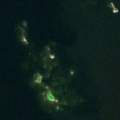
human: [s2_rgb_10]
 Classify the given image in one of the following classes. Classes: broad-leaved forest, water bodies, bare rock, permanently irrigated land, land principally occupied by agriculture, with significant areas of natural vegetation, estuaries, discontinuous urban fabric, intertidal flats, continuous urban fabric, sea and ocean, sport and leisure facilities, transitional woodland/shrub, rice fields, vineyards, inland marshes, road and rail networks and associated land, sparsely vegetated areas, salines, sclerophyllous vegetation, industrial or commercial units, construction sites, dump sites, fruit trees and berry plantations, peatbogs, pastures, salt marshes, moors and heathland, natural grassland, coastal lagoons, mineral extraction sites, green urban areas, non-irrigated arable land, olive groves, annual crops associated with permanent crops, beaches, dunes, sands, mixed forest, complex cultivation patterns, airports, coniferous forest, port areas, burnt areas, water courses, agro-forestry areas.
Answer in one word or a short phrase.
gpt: sea and ocean